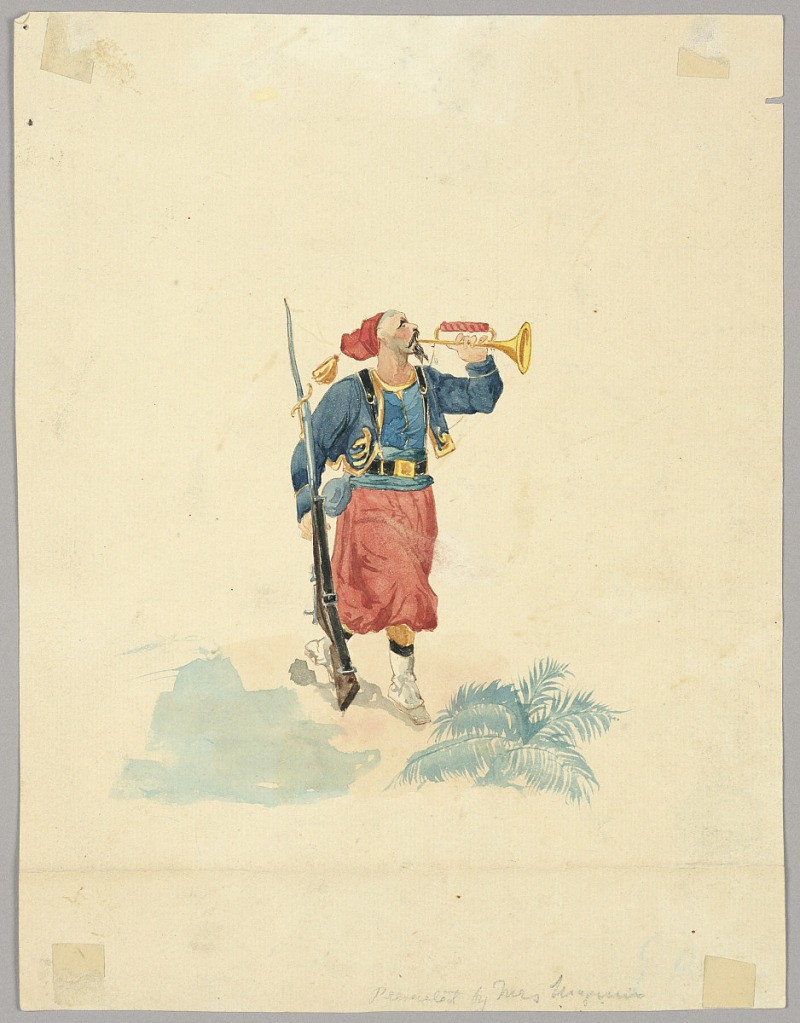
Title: Costume of a French Turco
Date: ca. 1880
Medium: Graphite, brush and watercolor on paper
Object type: Drawing
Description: He sounds a signal and holds the gun in the right hand.